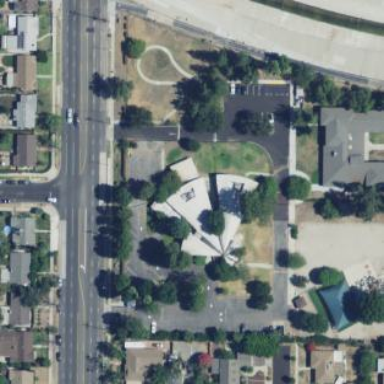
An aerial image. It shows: Community center building.